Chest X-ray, PA view. Patient: 25 years old, sex M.
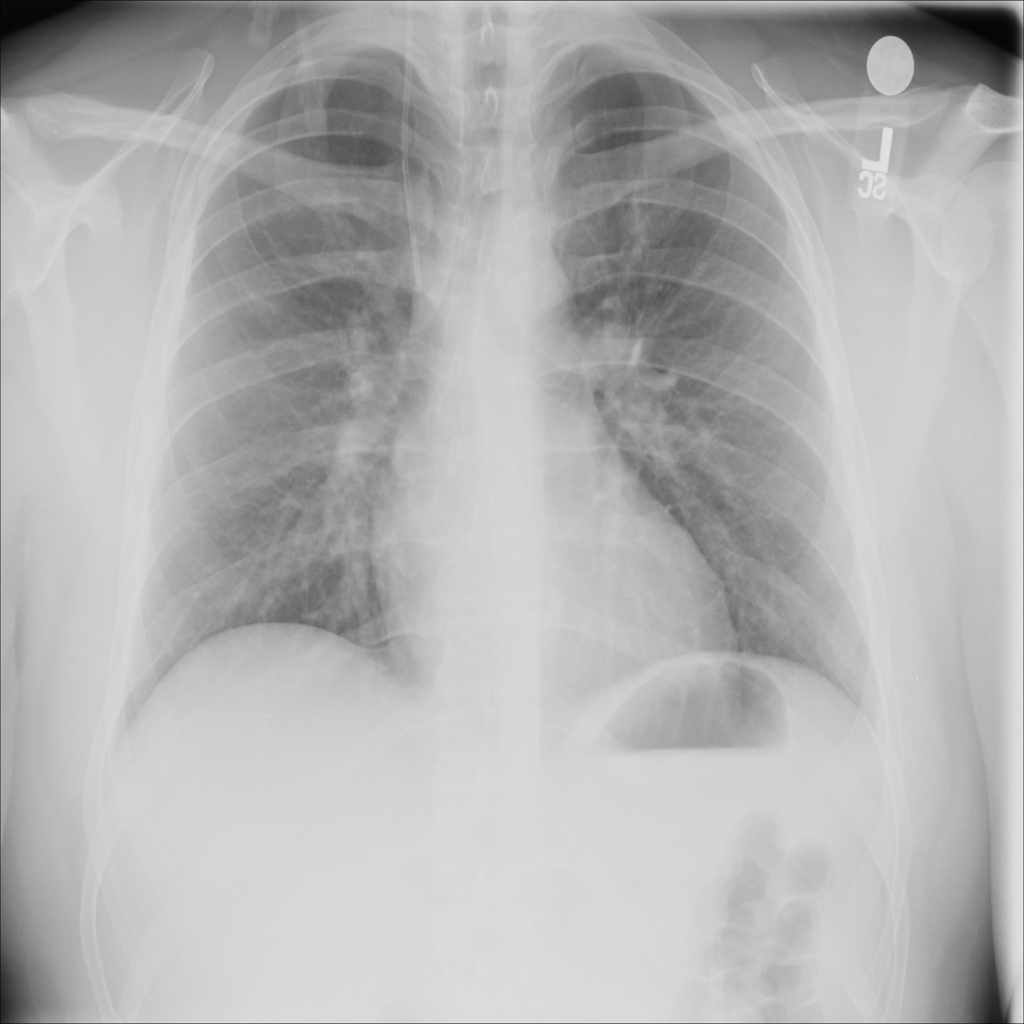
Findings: No Finding